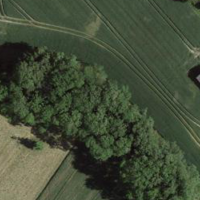
EUNIS habitat code: 41
Species observed at this site:
Aesculus hippocastanum